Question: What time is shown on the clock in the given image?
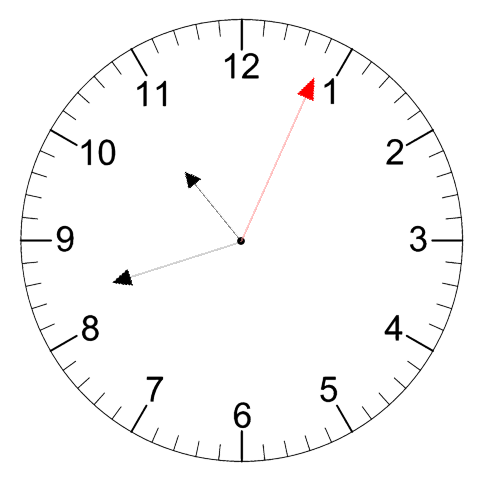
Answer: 10:42:04